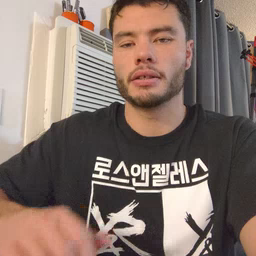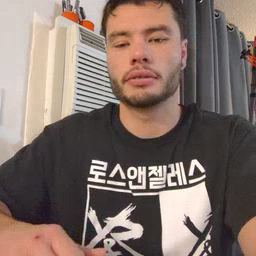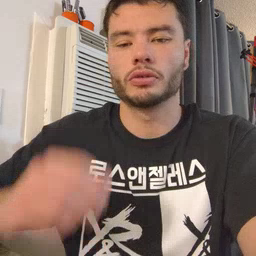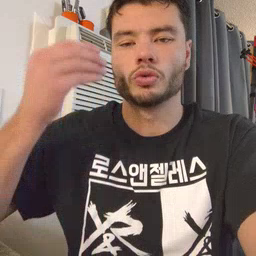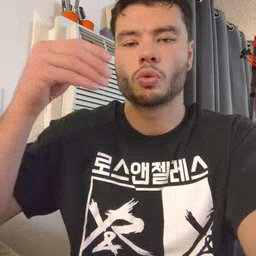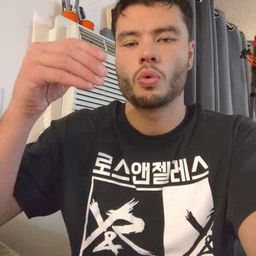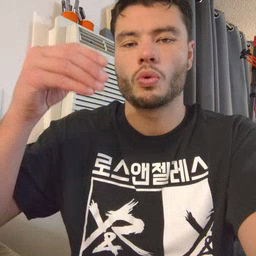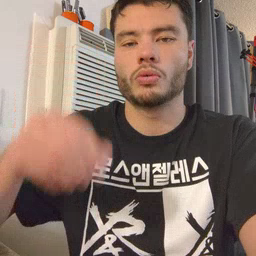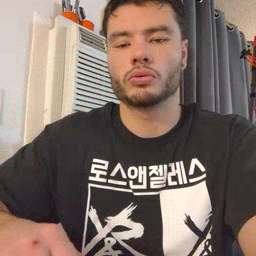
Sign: store